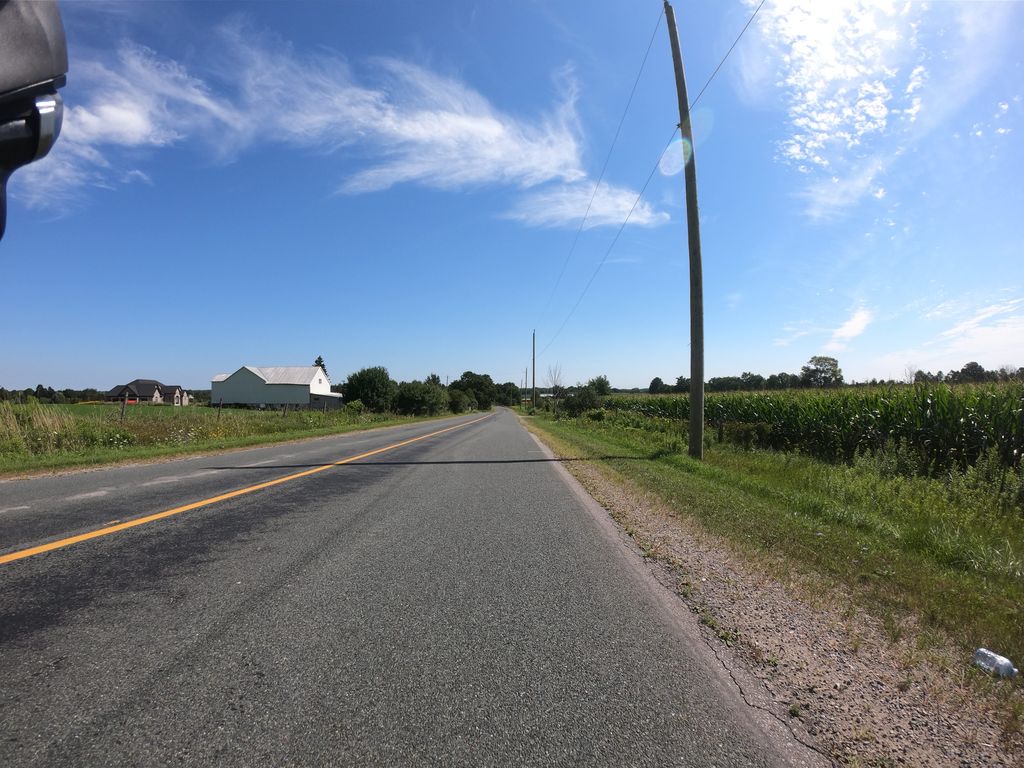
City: kitchener-waterloo